Chest X-ray. View position: PA
Patient age: 80
Patient sex: M
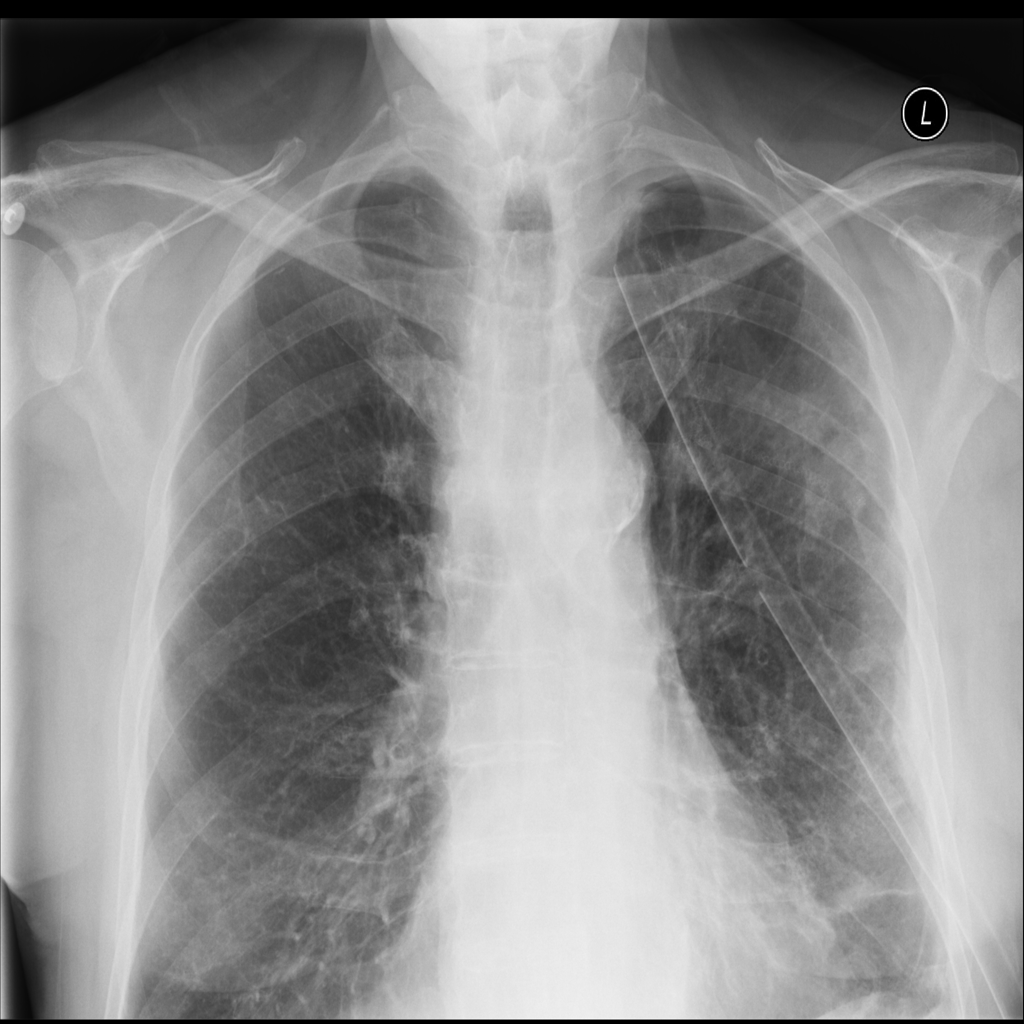
Finding: Pneumothorax